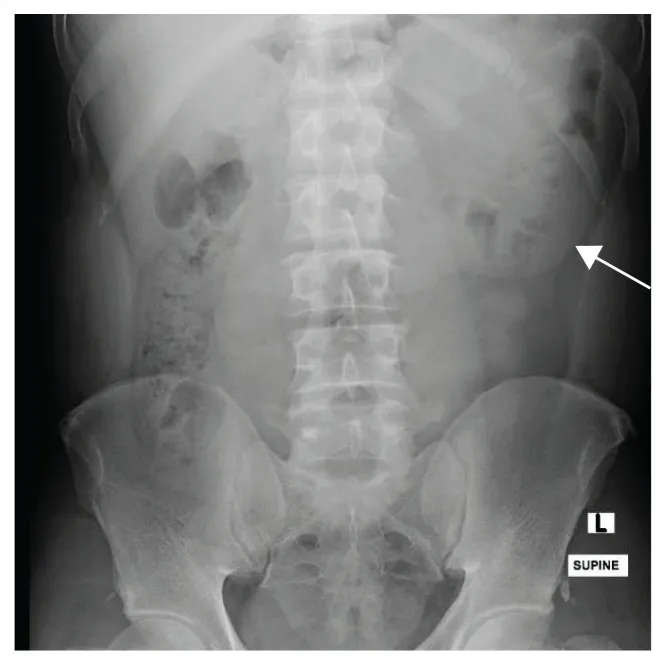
Supine anterior-posterior radiograph of the abdomen, demonstrating a well-circumscribed mass (arrow) projected in the left upper quadrant of the abdomen, representing the left paraduodenal hernia.
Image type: radiology (x_ray)